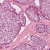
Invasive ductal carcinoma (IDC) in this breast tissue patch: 0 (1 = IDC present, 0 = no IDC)